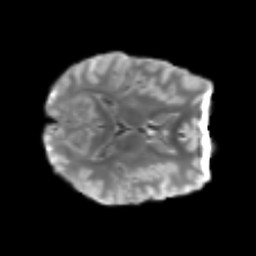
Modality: T2w
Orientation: axial
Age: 24
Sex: male
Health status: healthy
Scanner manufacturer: siemens
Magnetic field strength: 3 T
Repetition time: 3.6 s
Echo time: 0.0964 s